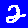
Digit: 2